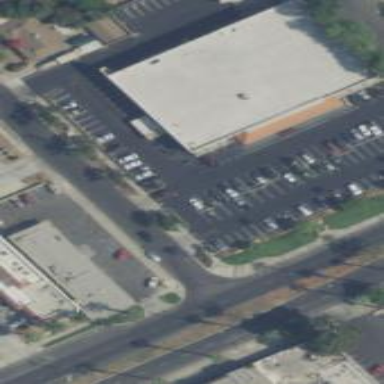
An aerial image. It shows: Supermarket located in building.